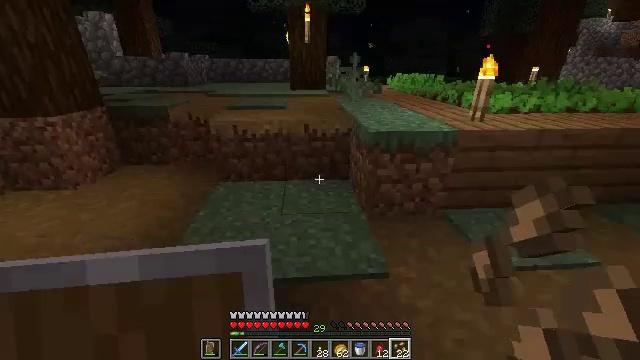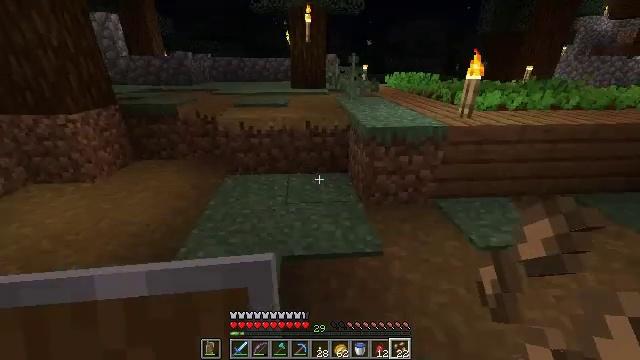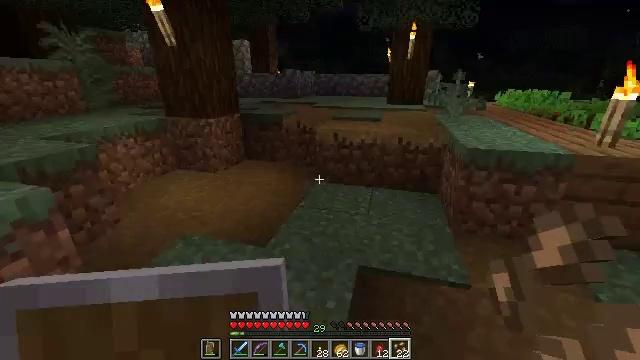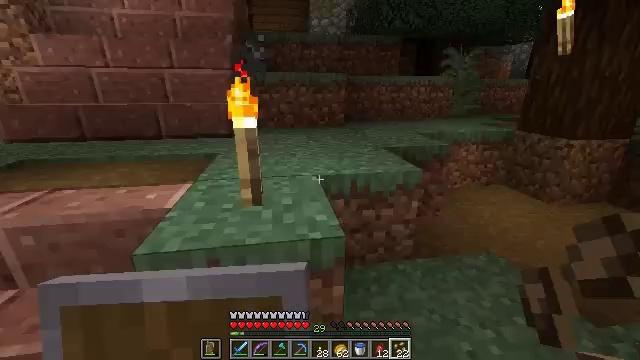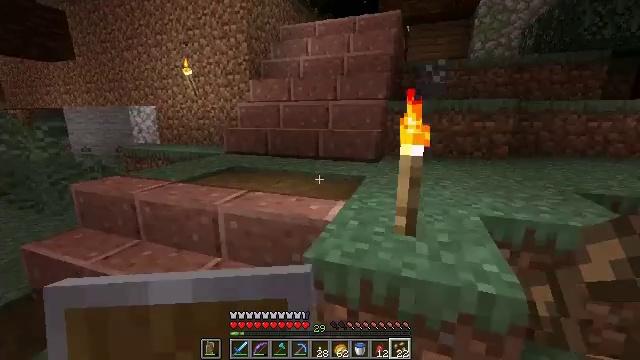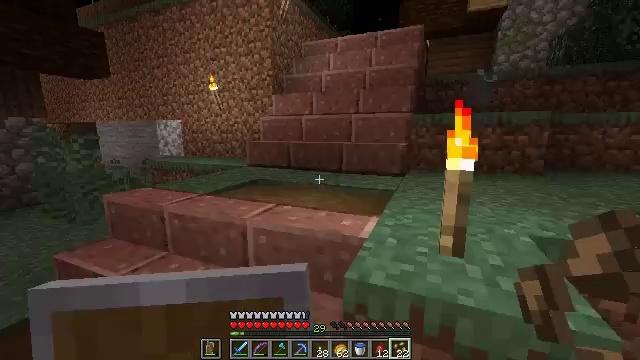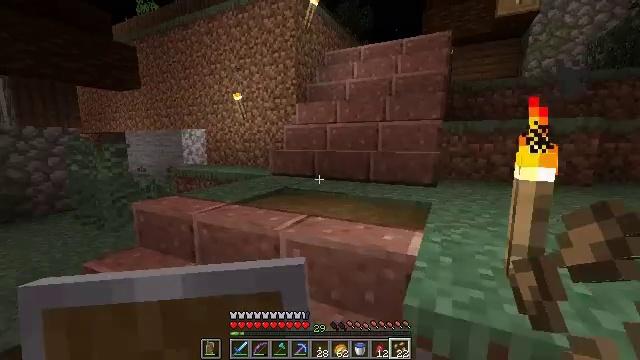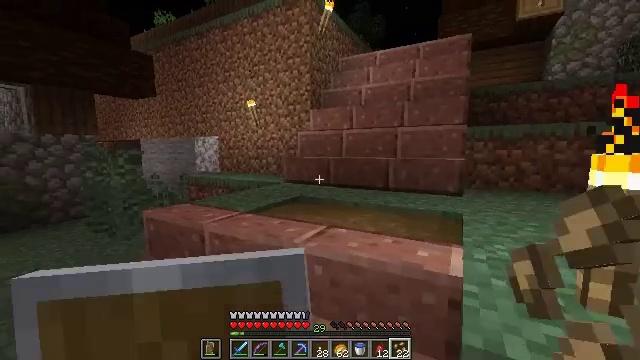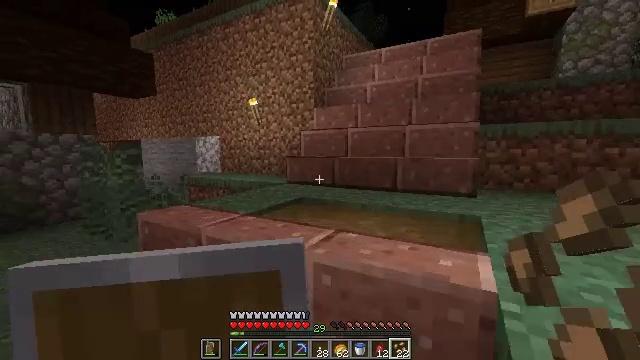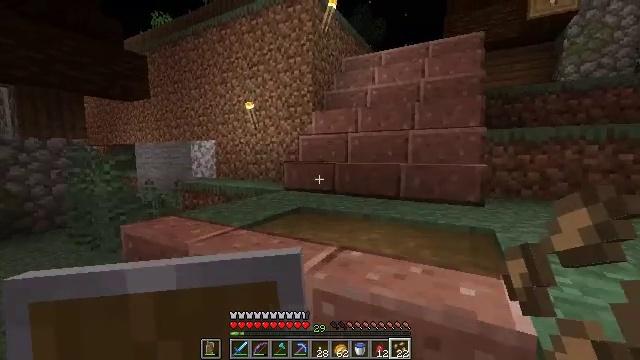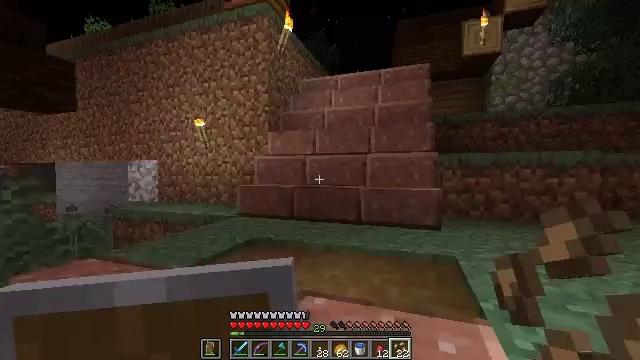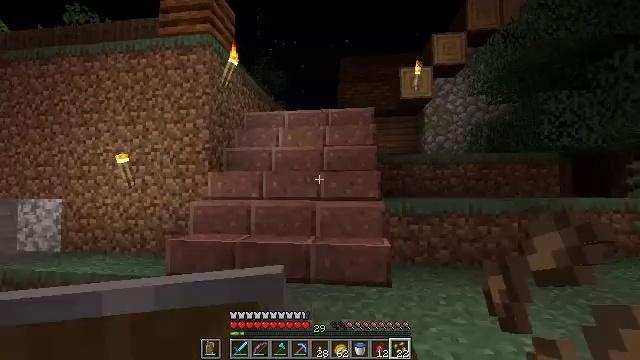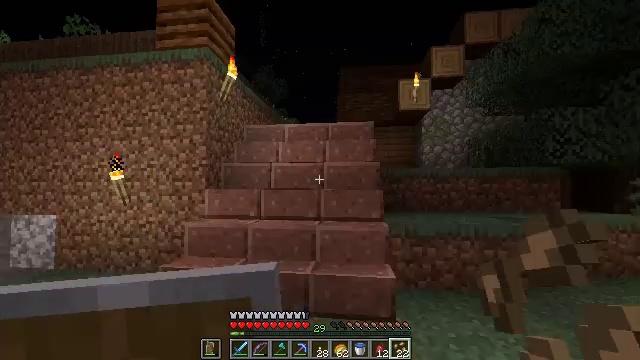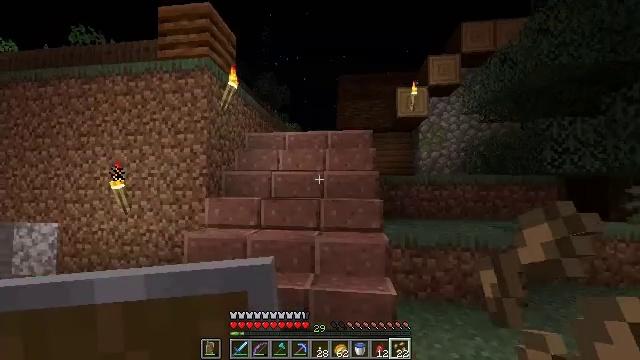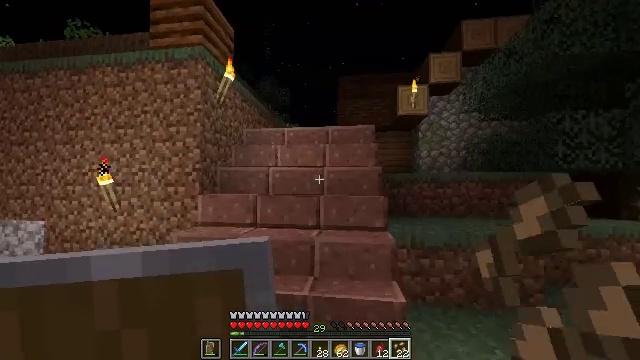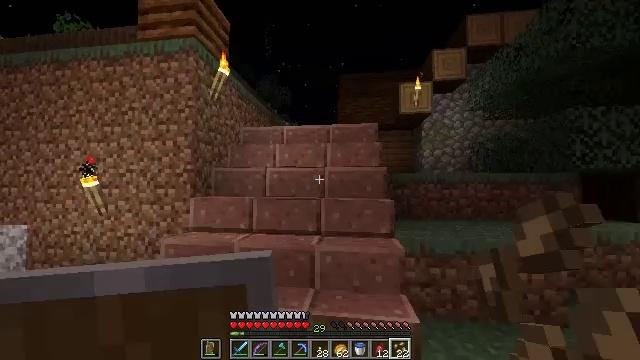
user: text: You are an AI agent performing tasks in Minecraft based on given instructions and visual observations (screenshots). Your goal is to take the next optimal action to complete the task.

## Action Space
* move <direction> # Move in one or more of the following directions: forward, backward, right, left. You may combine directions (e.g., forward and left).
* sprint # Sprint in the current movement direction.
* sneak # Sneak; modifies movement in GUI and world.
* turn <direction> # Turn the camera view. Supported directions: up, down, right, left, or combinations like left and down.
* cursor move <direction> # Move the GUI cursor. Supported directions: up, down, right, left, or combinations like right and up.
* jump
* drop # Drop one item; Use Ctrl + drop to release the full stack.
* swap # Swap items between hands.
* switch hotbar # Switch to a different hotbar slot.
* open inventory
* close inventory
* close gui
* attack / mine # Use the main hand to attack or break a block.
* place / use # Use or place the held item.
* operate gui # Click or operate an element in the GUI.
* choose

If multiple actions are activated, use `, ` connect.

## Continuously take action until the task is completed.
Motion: motion action
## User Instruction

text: Left click on the note block to break it.
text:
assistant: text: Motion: move back
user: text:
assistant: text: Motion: move back and move left, turn left and up
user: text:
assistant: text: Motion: move back and move left, turn left and up
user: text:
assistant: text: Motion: move forward and move left, turn left and up
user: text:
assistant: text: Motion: move forward and move left, turn left and up
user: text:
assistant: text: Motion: move forward, turn left and up
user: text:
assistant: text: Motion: move forward, turn left and up
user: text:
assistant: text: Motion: move forward
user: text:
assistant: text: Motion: move forward
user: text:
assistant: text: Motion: move forward, turn right and up
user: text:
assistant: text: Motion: move forward, sprint, turn right and up
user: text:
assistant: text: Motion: move forward, sprint
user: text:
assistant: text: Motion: move forward, sprint
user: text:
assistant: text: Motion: move forward
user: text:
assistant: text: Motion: move forward
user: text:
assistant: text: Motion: move forward
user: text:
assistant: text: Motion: move forward
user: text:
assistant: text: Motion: move forward
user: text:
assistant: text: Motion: move forward
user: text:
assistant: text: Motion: move forward
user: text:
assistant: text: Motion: move forward
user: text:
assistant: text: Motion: move forward, turn left
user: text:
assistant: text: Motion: move forward
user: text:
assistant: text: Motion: move forward
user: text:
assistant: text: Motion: move forward
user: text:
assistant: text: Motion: move forward
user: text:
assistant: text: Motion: move forward
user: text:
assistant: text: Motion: move forward, turn left
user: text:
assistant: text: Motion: move forward, turn left and down
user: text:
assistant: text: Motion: move forward, turn left and down